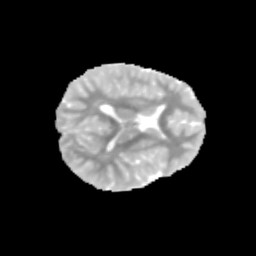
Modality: MD
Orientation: axial
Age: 9
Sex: male
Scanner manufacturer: siemens
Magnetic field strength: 3 T
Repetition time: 3.8 s
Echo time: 0.07 s